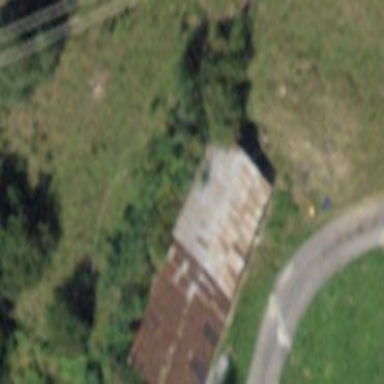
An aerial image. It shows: Rural barn.